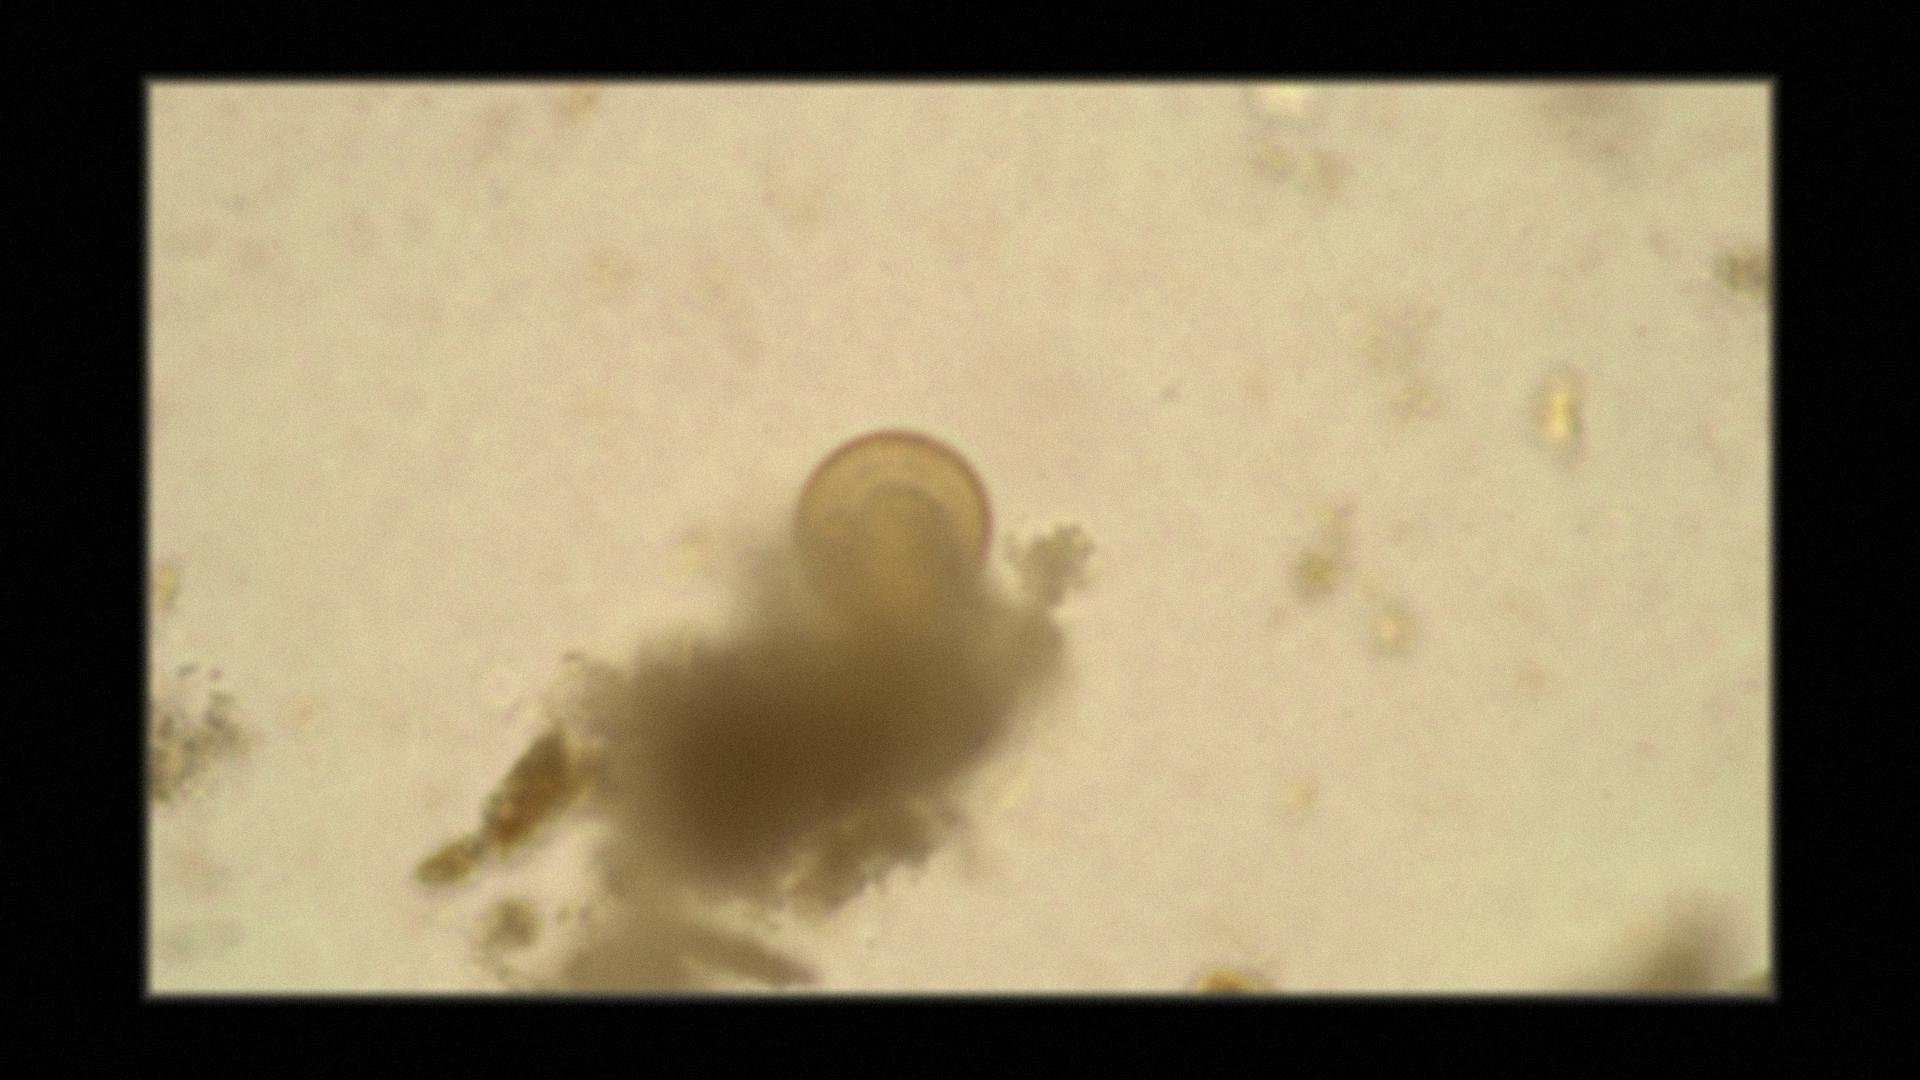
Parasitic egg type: Hymenolepis diminuta